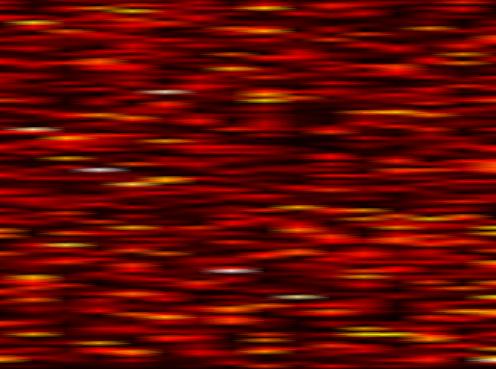
Label: WOLA